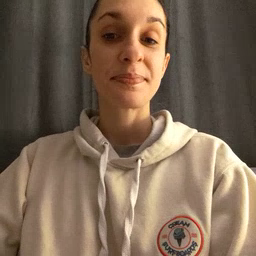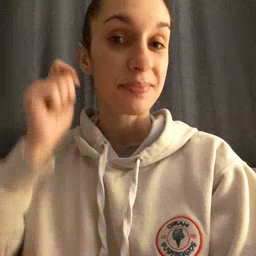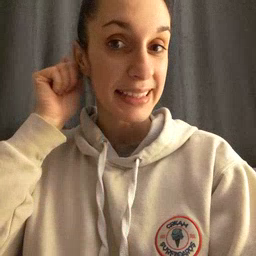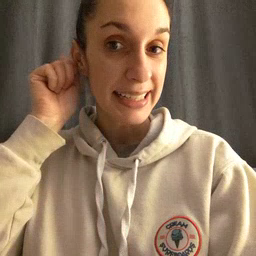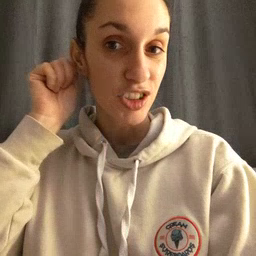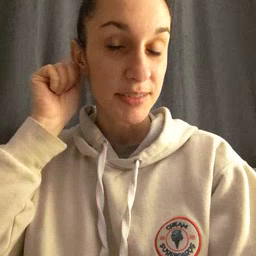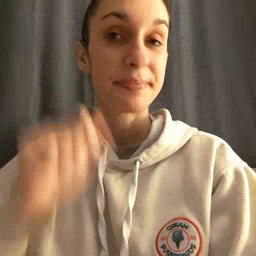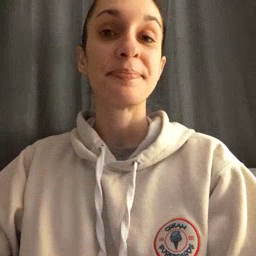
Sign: ear